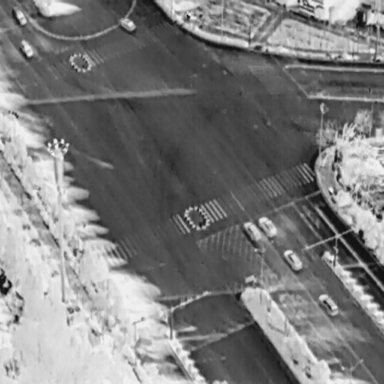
There are seven Cars in the infrared image.